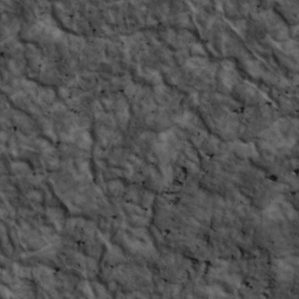
Label: non_frost